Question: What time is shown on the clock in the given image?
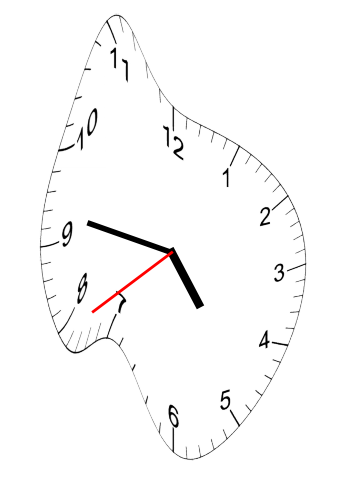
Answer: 04:46:39